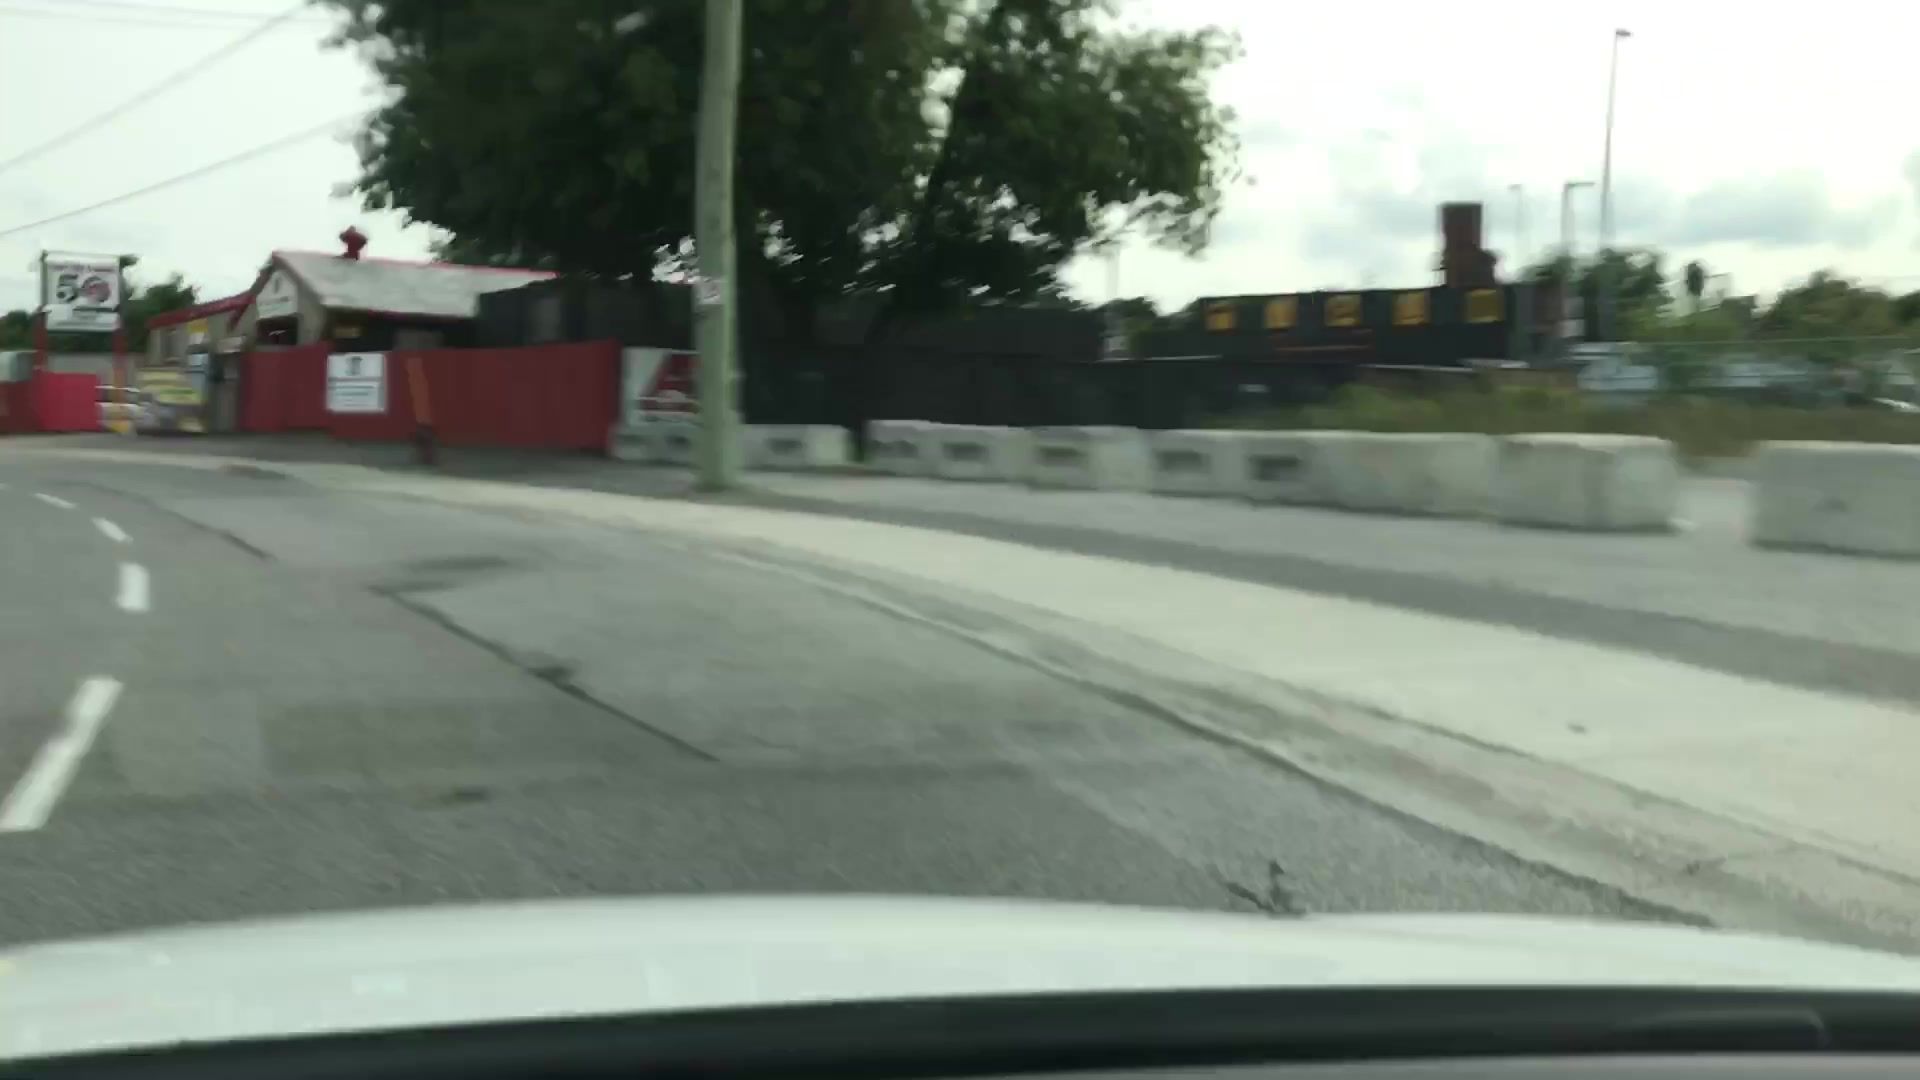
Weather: cloudy
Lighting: day
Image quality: slightly poor
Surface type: driving surface
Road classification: footway, service
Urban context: urban centre
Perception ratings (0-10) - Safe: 0.92, Lively: 0.88, Beautiful: 0.91, Boring: 4.53, Depressing: 8.22, Wealthy: 2.6